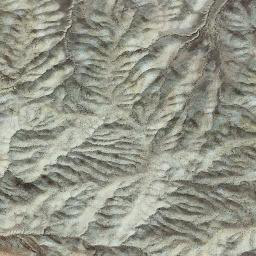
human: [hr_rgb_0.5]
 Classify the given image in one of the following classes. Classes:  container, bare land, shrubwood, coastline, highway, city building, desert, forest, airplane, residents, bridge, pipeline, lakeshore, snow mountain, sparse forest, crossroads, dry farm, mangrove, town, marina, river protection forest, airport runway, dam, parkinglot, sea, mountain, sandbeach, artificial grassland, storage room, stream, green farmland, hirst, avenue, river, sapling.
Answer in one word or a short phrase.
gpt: mountain